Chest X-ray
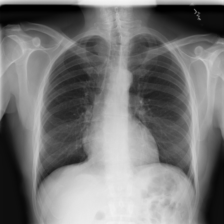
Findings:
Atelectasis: negative
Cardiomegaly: negative
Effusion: negative
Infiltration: negative
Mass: negative
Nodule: negative
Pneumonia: negative
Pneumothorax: negative
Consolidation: negative
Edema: negative
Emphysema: negative
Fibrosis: negative
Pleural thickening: negative
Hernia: negative